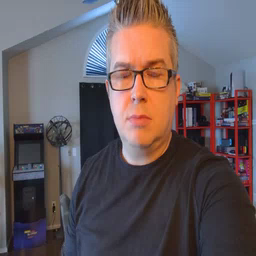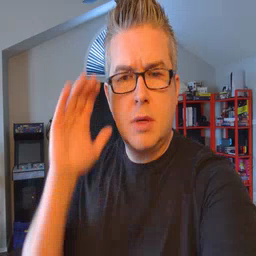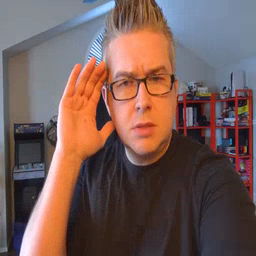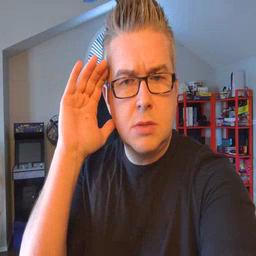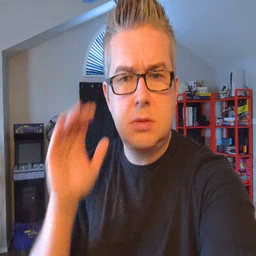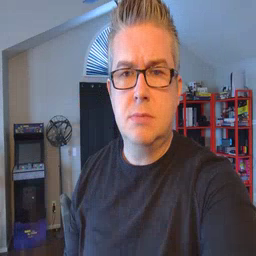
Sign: listen